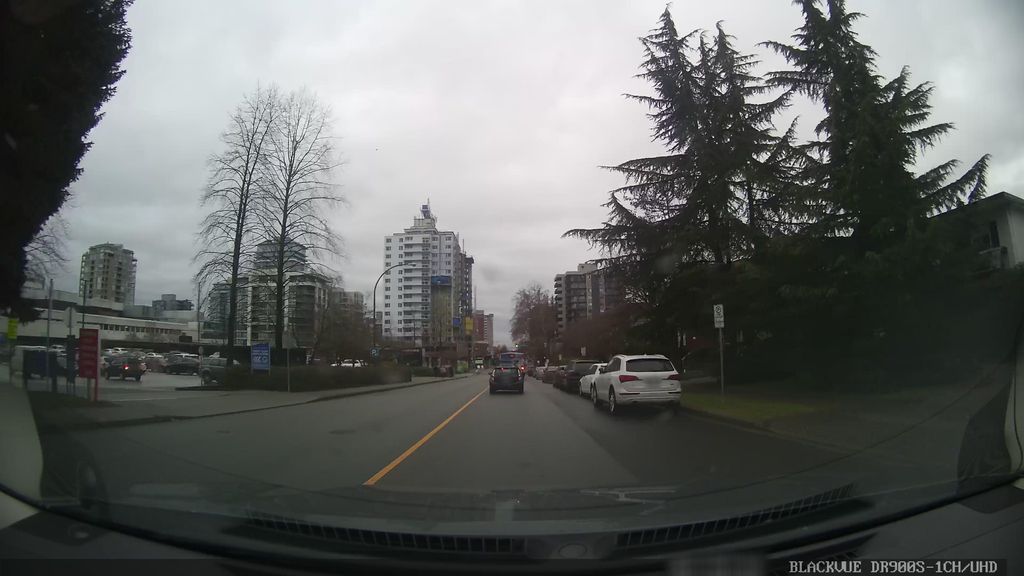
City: vancouver